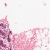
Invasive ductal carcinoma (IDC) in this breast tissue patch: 0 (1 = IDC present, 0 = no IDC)